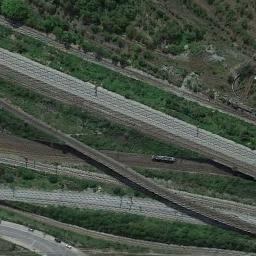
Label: railway